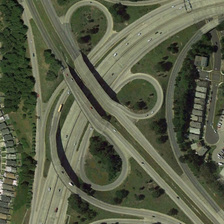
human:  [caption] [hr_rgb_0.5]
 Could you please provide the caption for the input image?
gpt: there are rows of houses around the road .

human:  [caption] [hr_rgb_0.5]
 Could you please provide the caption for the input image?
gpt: a large number of tall trees are planted on both sides of the road .

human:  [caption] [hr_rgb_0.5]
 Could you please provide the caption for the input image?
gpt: there are rows of houses around the road .

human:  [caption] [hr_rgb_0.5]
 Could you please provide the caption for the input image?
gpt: a large number of tall trees are planted on both sides of the road .

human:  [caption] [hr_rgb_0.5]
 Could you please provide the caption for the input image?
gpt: there are rows of houses around the road .